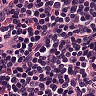
Metastatic tissue present: no